Question: It seems to be <URL> that 'cellSizeForBounds:' allows one to calculate a text field's "natural" size. However, for NSTextField, I've found that it doesn't quite match:

'''
@interface MyTextField : NSTextField @end
@implementation MyTextField
- (void)textDidChange:(NSNotification *)notification {
[super textDidChange:notification];
[self validateEditing]; // Forces updating from the field editor
NSSize cellSize = [self.cell cellSizeForBounds:
NSMakeRect(0, 0, self.bounds.size.width, CGFLOAT_MAX)];
NSRect frame = self.frame;
CGFloat heightDelta = cellSize.height - frame.size.height;
frame.size.height += heightDelta;
if (!self.superview.flipped) { frame.origin.y -= heightDelta; }
self.frame = frame;
}
@end
'''
(Note that I'm not using Auto Layout, but the principle is the same. This problem doesn't happen with every string, but it is pretty easy to reproduce.)
I suspect this is because of the text field's border, which adds an extra offset. Is there any way to automatically compute the relationship between 'cellSizeForBounds:' and the NSTextField's 'frame'? How else might I solve this issue?
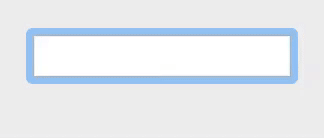
Answer: There is a difference between the cell size and the frame size. The best way to determine it is to ask a text field to size itself to its content using '-sizeToFit' and then compare its cell size to its frame size. You may want to do this with a secondary, off-screen text field. Be sure to configure all of its parameters identically to the text field you're intending to resize. Also, the cell size will be an "exact" fit, meaning it will potentially have fractional width or height. The frame size resulting from '-sizeToFit' will be integral. So, you should apply 'ceil()' to the cell size components before comparing to the frame size to compute the border size.
In theory, you only have to do this once for a given text field configuration / style.